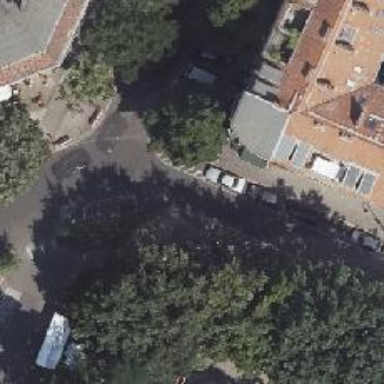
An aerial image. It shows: Living street with asphalt surface. There is parking lane on the right side.